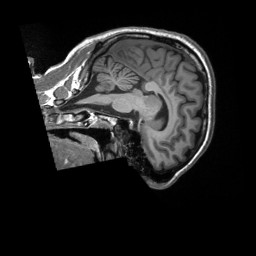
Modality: T1w
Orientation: sagittal
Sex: male
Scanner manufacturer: siemens
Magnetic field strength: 3 T
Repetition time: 2.3 s
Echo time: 0.00226 s